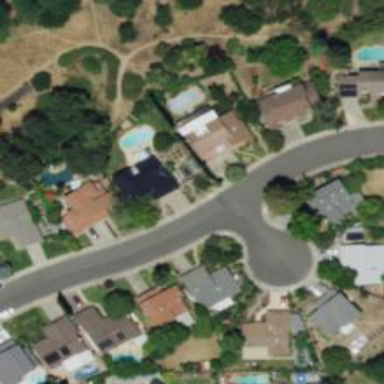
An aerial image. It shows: Residential road.